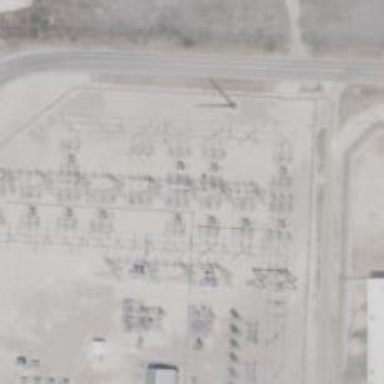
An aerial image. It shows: Power tower.